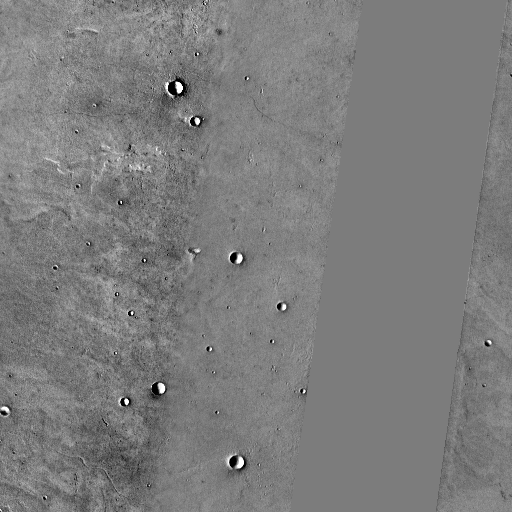
Crater classes present: Background, Other